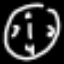
Label: clock